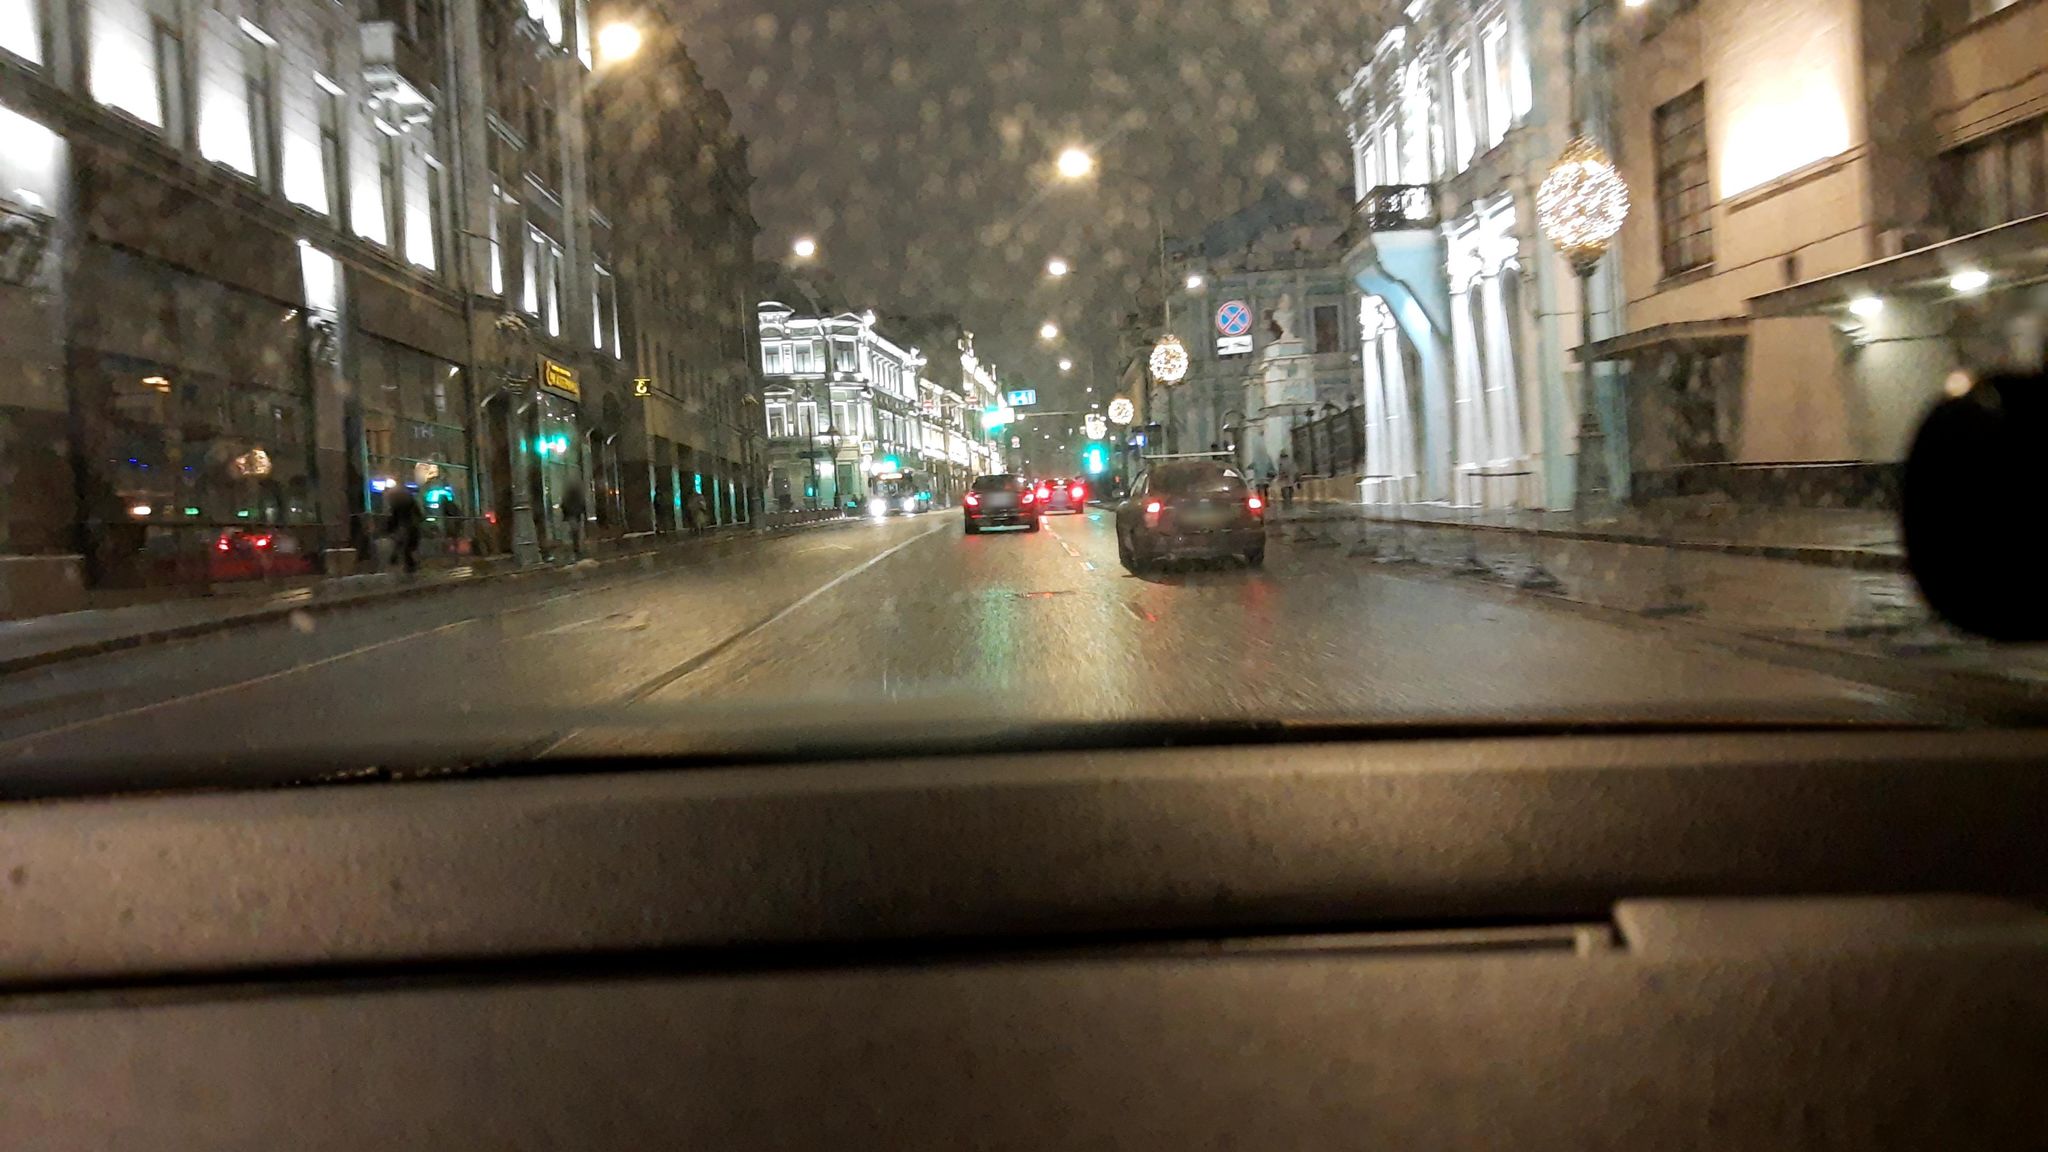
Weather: rainy
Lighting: night
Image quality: slightly poor
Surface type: driving surface
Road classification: secondary
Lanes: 4
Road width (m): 5
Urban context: urban centre
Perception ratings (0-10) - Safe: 3.65, Lively: 6.28, Beautiful: 4.22, Boring: 0.83, Depressing: 7.7, Wealthy: 4